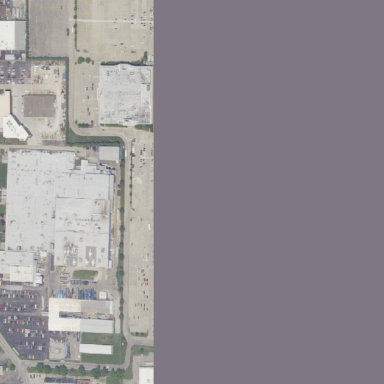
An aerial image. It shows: Retail area categorized as shopping mall.